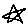
Label: star